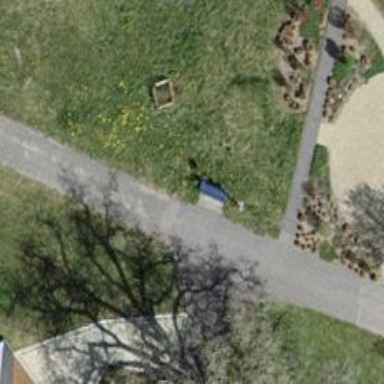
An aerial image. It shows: Bench for seating.